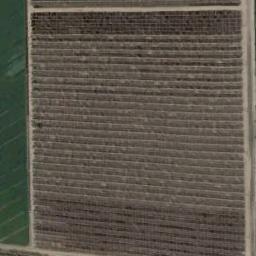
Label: rectangular_farmland